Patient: sex F, age 82
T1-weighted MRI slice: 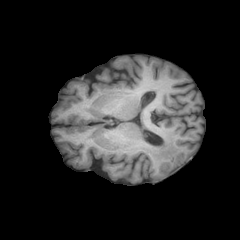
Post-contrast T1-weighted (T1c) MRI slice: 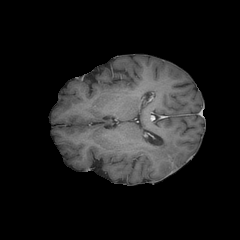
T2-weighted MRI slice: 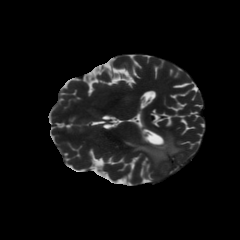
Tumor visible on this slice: yes
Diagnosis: Glioblastoma, IDH-wildtype
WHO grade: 4